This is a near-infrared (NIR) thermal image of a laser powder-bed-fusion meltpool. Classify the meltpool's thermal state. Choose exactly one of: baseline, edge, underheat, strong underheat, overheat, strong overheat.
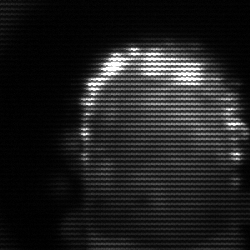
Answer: baseline